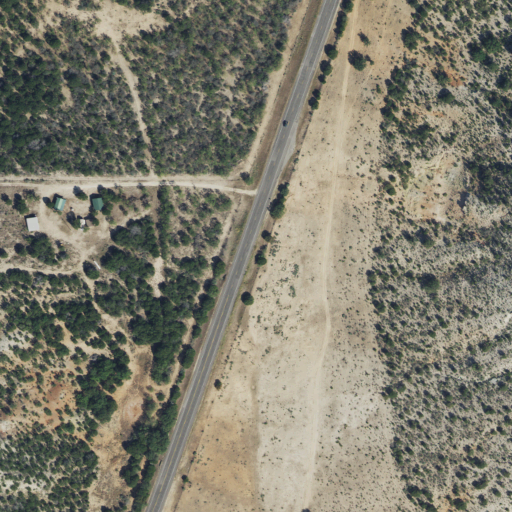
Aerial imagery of gap in Texas named Reichenau Gap containing shrub, open development, evergreen forest, and low intensity development